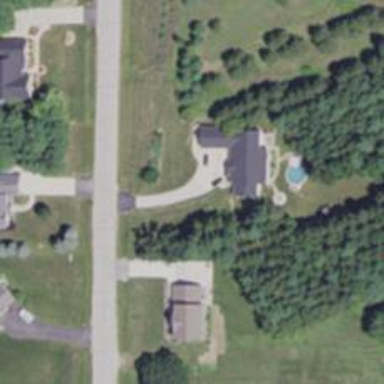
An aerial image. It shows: Driveway leading to service road.